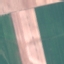
Label: AnnualCrop